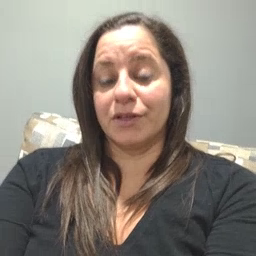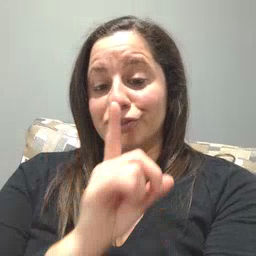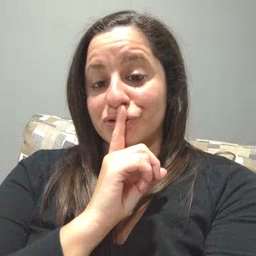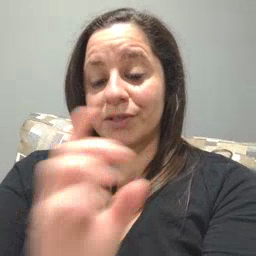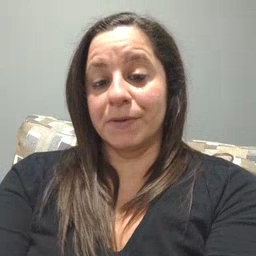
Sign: shhh